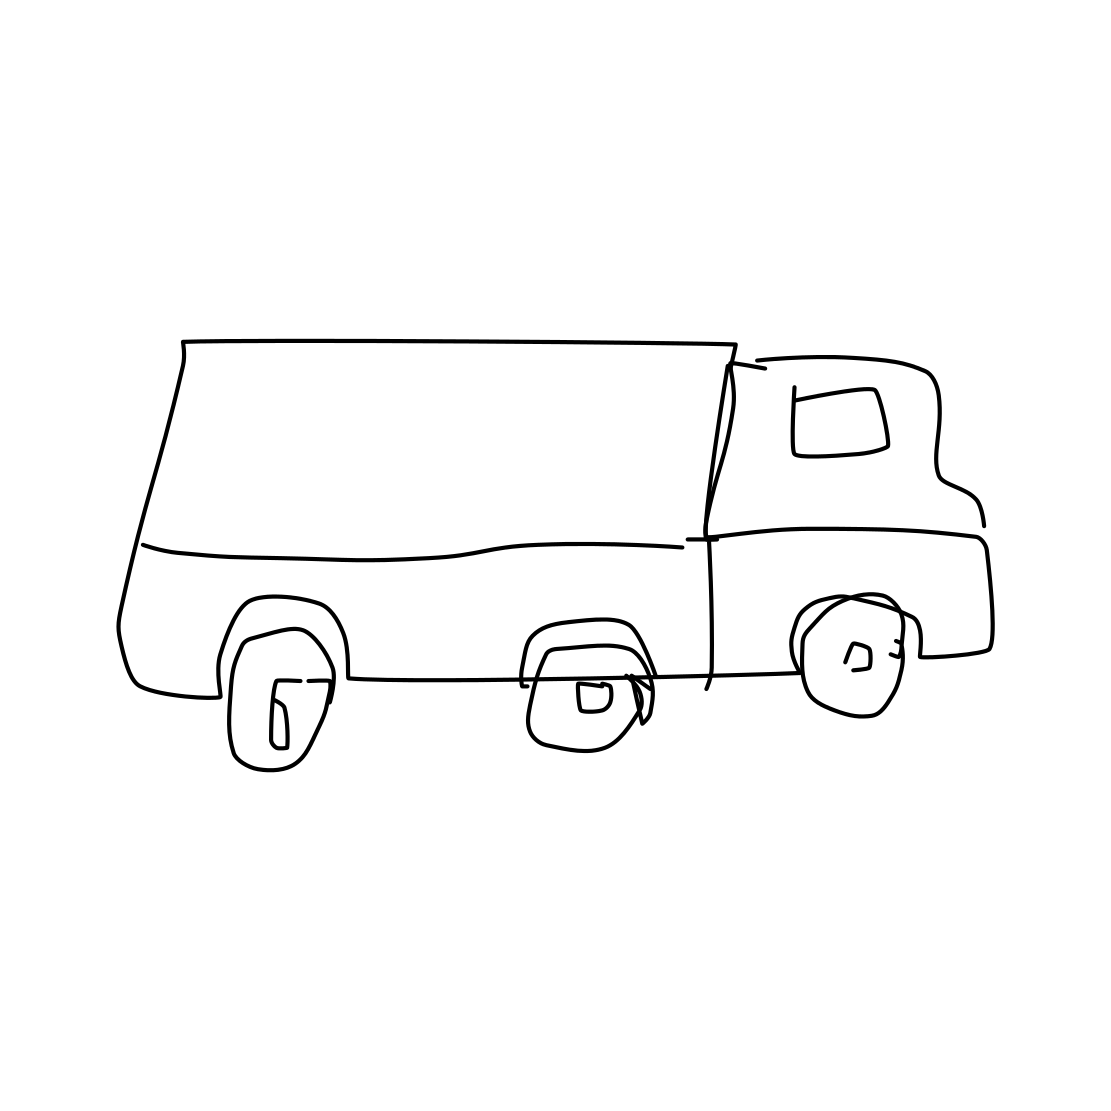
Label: truck